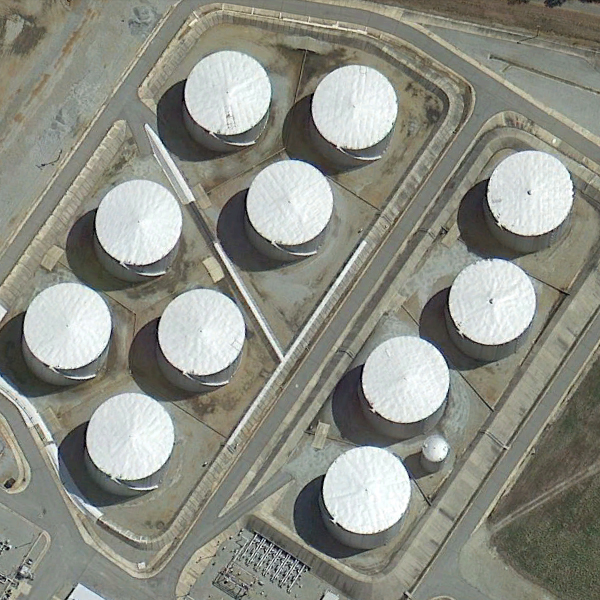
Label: StorageTanks